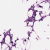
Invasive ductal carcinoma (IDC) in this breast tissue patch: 0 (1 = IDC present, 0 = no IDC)